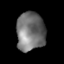
Tissue: lung
Cell type: Epithelial cells
Senescence score: 0.1929
Nuclear area (px): 1077
Mean DAPI intensity: 115.262